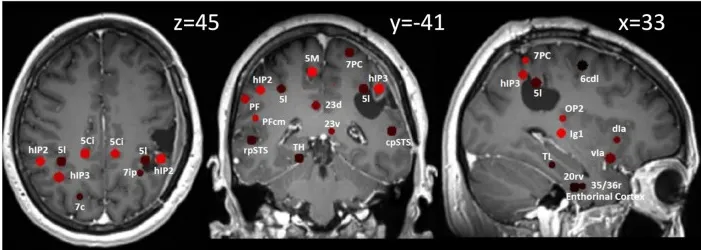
(B) Sphere atlas superimposed on the first anatomical image taken after surgery. The anatomical image was realigned to the MNI 152 ICBM 2009a_nlin_hd_1mm template through ANTs.
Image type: radiology (mri)